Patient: sex F, age 74
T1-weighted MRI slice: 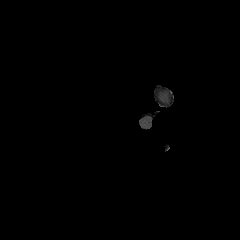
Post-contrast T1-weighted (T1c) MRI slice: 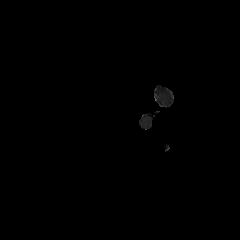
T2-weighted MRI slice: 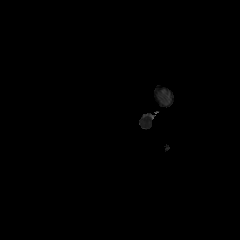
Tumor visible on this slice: no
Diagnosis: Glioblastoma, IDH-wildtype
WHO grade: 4